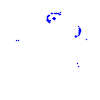
Particle: proton